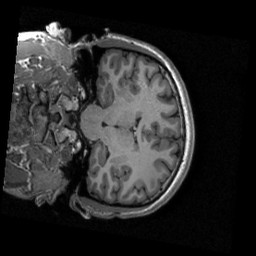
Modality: T1w
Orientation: coronal
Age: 21
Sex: male
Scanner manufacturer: siemens
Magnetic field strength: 3 T
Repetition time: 2.53 s
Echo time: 0.00267 s